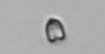
Label: Pyramimonas